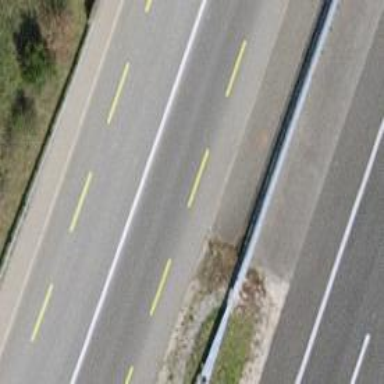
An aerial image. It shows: Primary highway bridge with dedicated cycle lane.